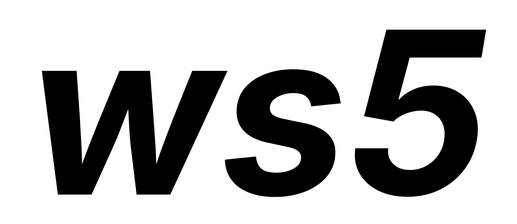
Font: Inter-Italic_Bold_Italic